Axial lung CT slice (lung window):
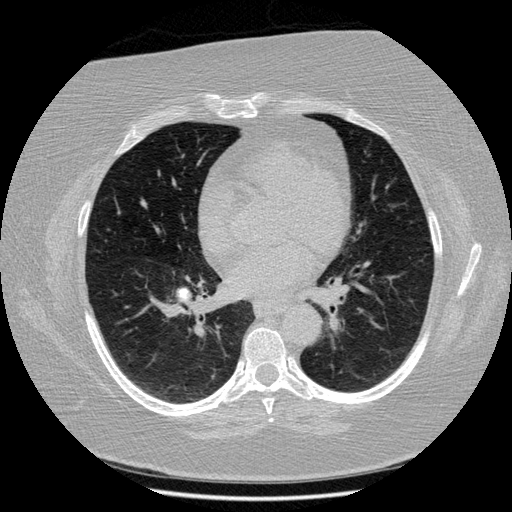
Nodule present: no